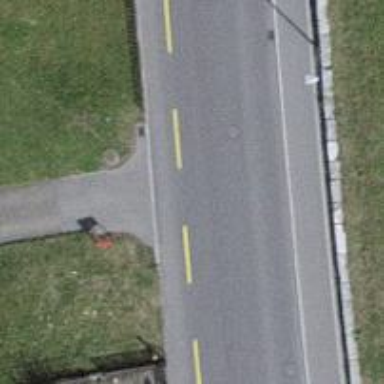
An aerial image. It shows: Unclassified road with dedicated cycle lane on the left.